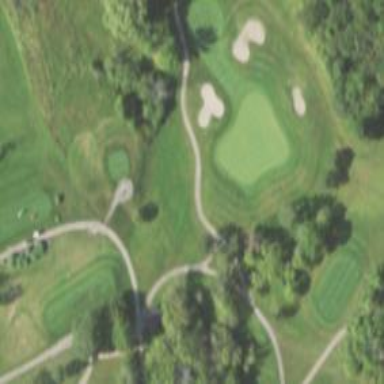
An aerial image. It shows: Path designated for golf carts.